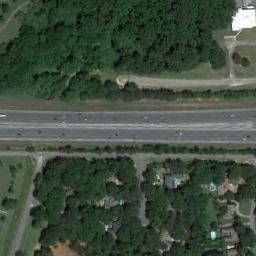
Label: freeway